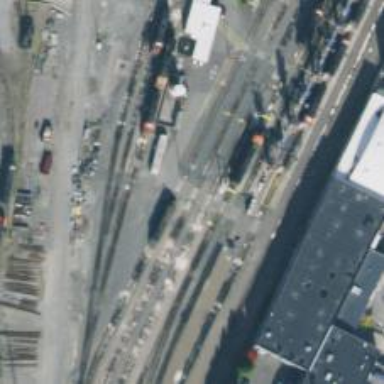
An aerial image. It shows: Level crossing along the railway.